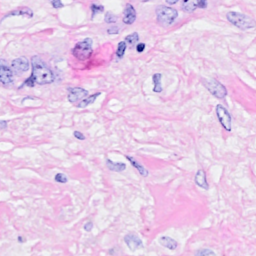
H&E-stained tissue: Breast